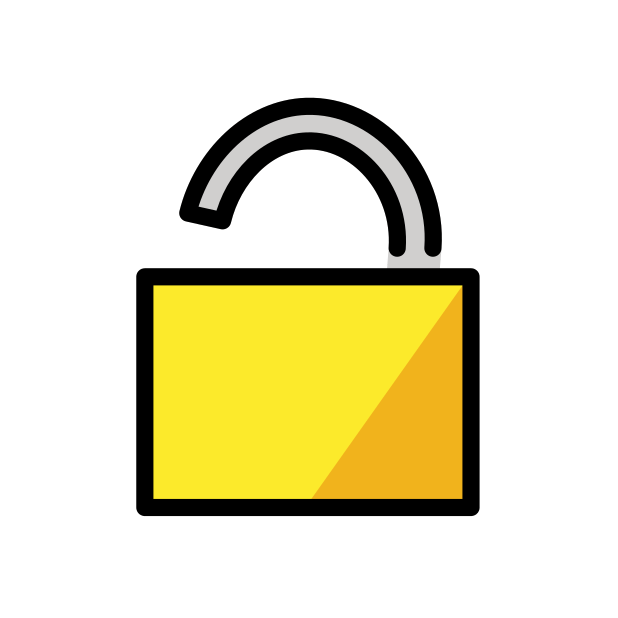
Emoji: 🔓
Name: open lock
Unicode: 0x1f513